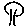
Label: tree